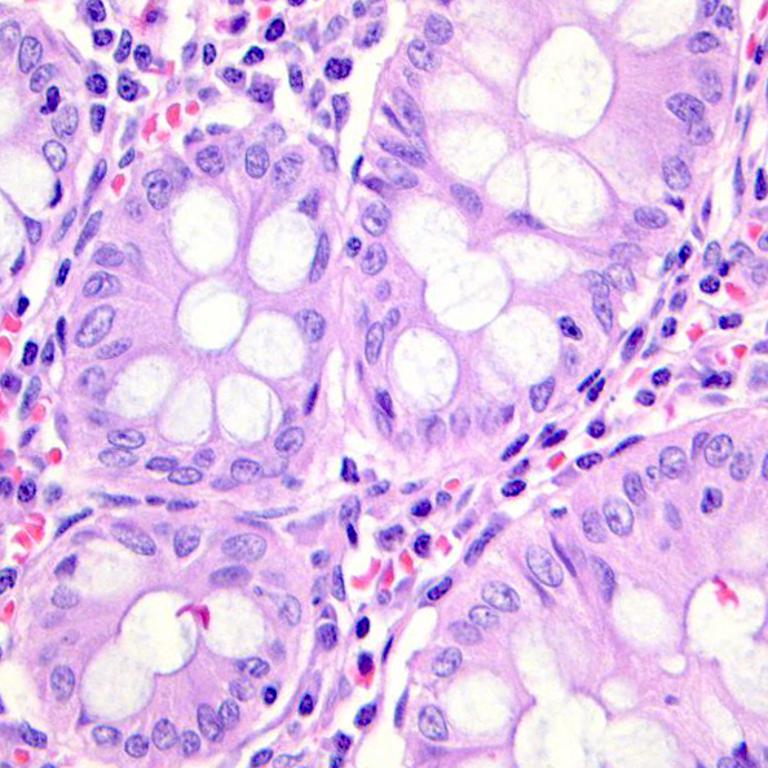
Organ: colon
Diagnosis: benign